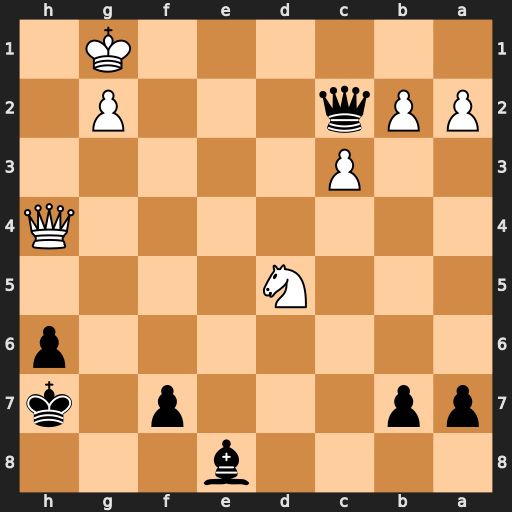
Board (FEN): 4b3/pp3p1k/7p/3N4/7Q/2P5/PPq3P1/6K1
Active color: b
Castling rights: -
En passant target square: -
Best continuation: Qd1+ Kh2 Qxd5